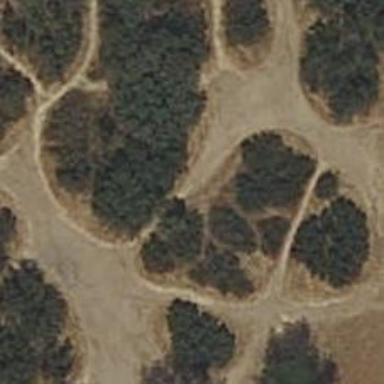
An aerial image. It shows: Dirt path.